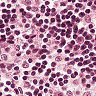
Metastatic tissue present: no